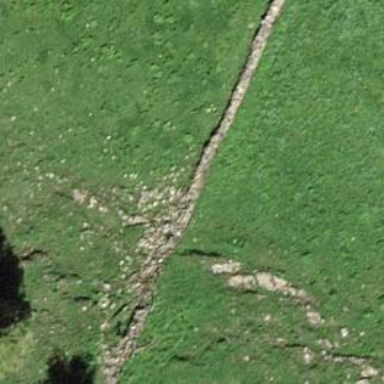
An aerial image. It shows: Wall made of dry stone.